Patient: sex M, age 77
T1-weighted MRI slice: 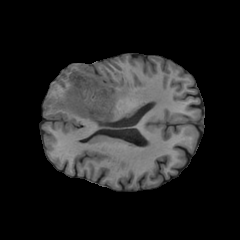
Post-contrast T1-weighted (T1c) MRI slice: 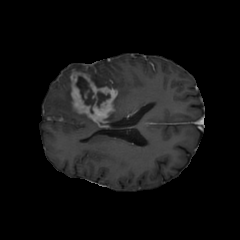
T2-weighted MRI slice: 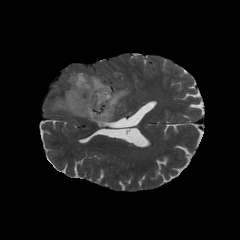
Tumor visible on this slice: yes
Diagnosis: Glioblastoma, IDH-wildtype
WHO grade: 4